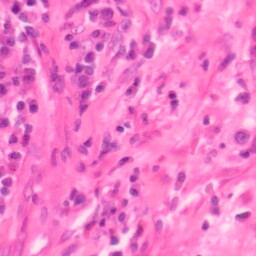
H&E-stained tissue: Colon